A time-domain waveform of one vibration snapshot from a rolling-element bearing is shown. What is the most likely bearing condition (normal, inner_race, outer_race, ball)?
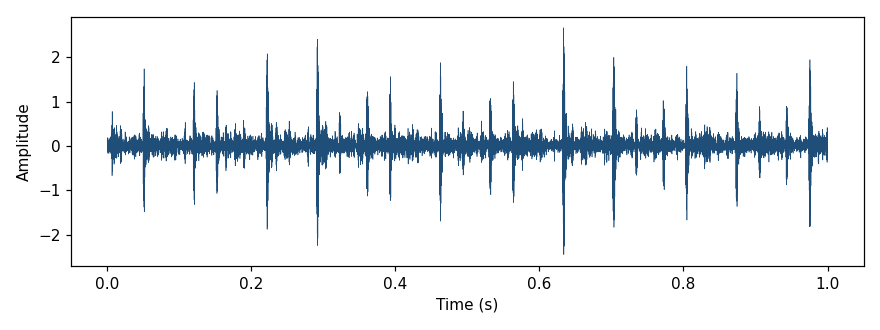
Answer: inner_race